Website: apple
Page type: customer-info-address
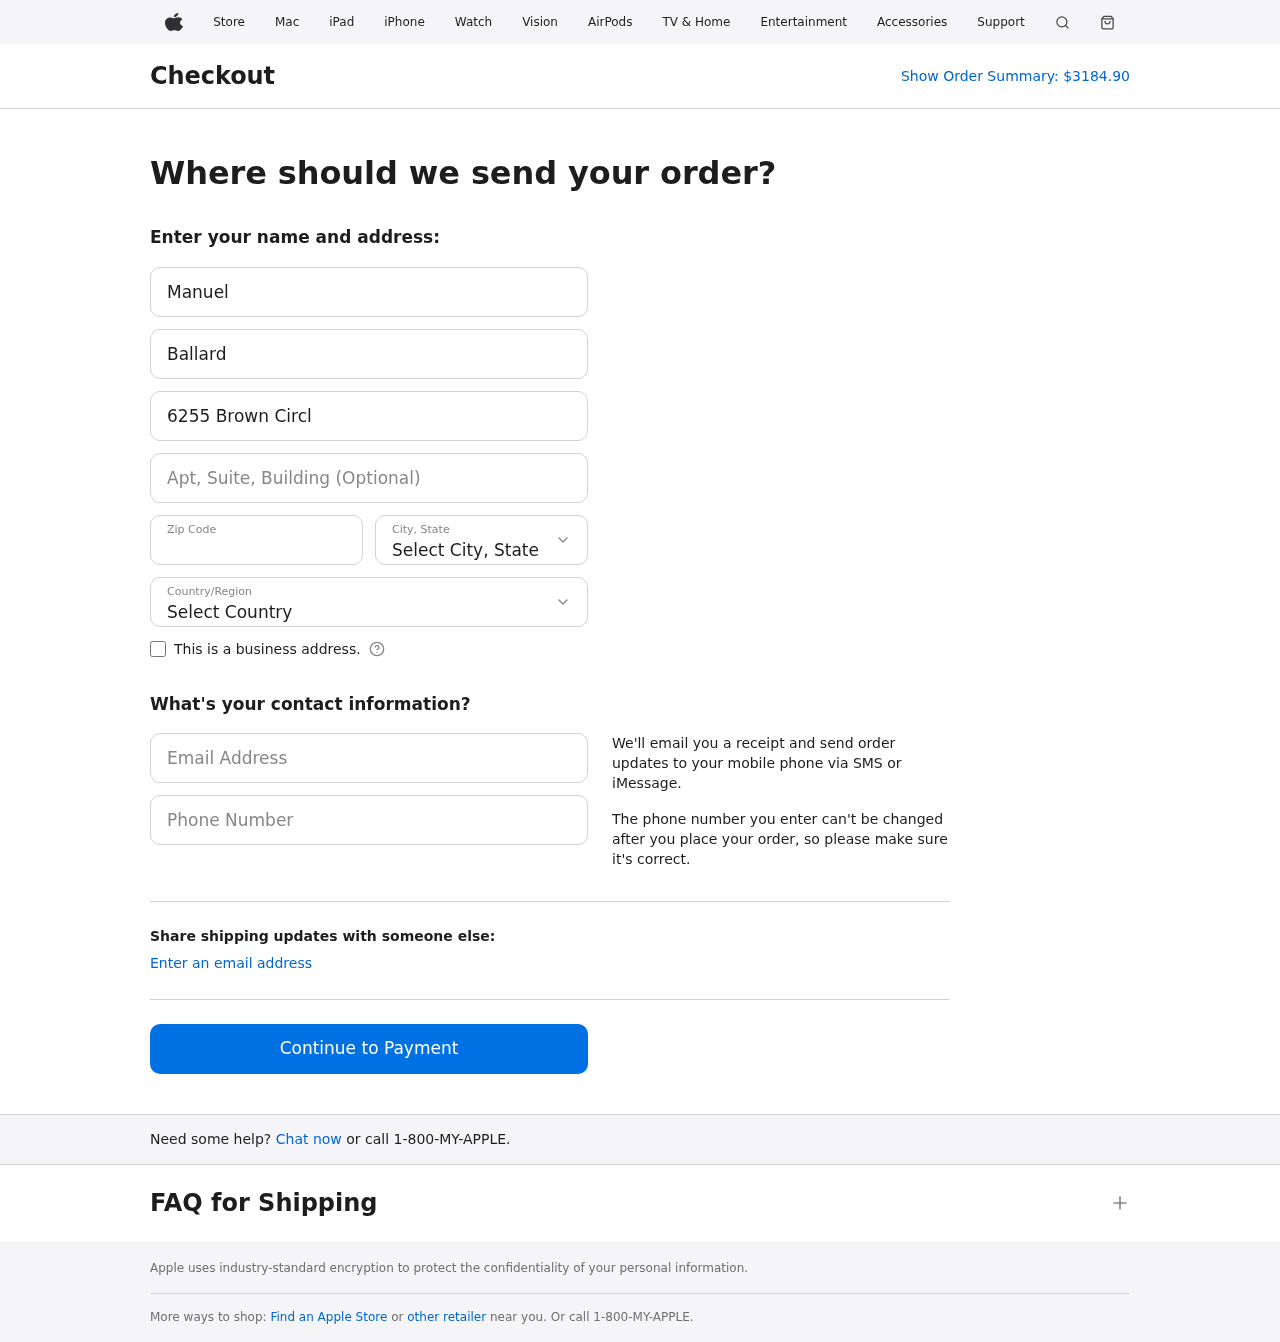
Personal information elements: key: PII_CITY_STATE
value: New Stephen, WY
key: PII_COUNTRY
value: United States
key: PII_EMAIL
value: manuelballard@gmail.com
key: PII_FIRSTNAME
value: Manuel
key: PII_LASTNAME
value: Ballard
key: PII_PHONE
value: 8504642064
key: PII_POSTCODE
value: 00629
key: PII_STREET
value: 6255 Brown Circles Suite 962
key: PII_STREET2
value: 392 Meghan Stream
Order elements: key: ORDER_TOTAL
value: $3184.90